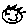
Label: smiley face